Question: I am trying to make an Android interface, but I have a little overlapping issue with the views.
Here is my code. It is in a Tab, but I cut the Tab-part away. If you need it, I'll add it.
'''
<FrameLayout
android:id="@android:id/tabcontent"
android:layout_width="fill_parent"
android:layout_height="fill_parent"
android:padding="5dp" >
<RelativeLayout
android:layout_width="fill_parent"
android:layout_height="fill_parent">
<ScrollView
android:orientation="vertical"
android:layout_height="fill_parent"
android:layout_width="fill_parent">
<LinearLayout
android:orientation="vertical"
android:layout_height="fill_parent"
android:layout_width="fill_parent">
<TextView
android:text="welcome"
android:layout_width="fill_parent"
android:layout_height="wrap_content"
android:layout_alignParentTop="true" />
<!-- A lot of TextView as the one above -->
</LinearLayout>
</ScrollView>
<RelativeLayout
android:id="@+id/InnerRelativeLayout"
android:layout_width="wrap_content"
android:layout_height="wrap_content"
android:layout_alignParentBottom="true" >
<Button
android:id="@+id/add"
android:layout_height="wrap_content"
android:layout_alignParentRight="true"
android:layout_width="fill_parent"
android:text="@string/add" />
</RelativeLayout>
</RelativeLayout>
</FrameLayout>
'''
And this is what it outputs. As you can see, in the bottom, the text goes behind the button, but I want to have them in two different layouts

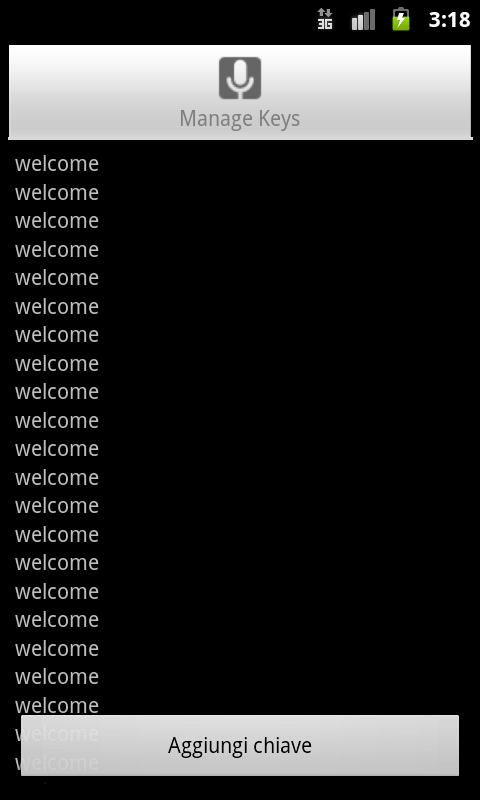
Answer: Try to position it relatively above the button.
'''
<RelativeLayout
android:layout_width="fill_parent"
android:layout_height="fill_parent">
<ScrollView
android:orientation="vertical"
android:layout_above="@+id/InnerRelativeLayout" //Add this
android:layout_height="fill_parent"
android:layout_width="fill_parent">
<LinearLayout
android:orientation="vertical"
android:layout_height="fill_parent"
android:layout_width="fill_parent">
<TextView
android:text="welcome"
android:layout_width="fill_parent"
android:layout_height="wrap_content"
android:layout_alignParentTop="true" />
</LinearLayout>
</ScrollView>
<RelativeLayout
android:id="@+id/InnerRelativeLayout"
android:layout_width="wrap_content"
android:layout_height="wrap_content"
android:layout_alignParentBottom="true" >
<Button
android:id="@+id/add"
android:layout_height="wrap_content"
android:layout_alignParentRight="true"
android:layout_width="fill_parent"
android:text="@string/add" />
</RelativeLayout>
</RelativeLayout>
</FrameLayout>
'''